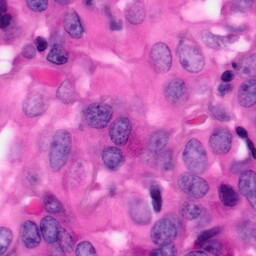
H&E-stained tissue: Pancreatic